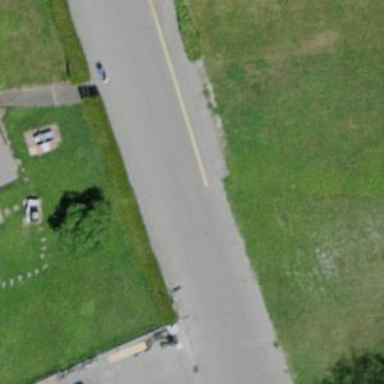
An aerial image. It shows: Sidewalk along the footway.